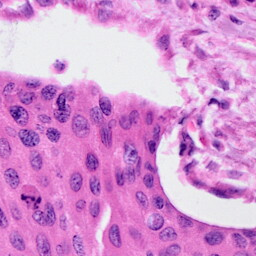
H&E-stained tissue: Cervix